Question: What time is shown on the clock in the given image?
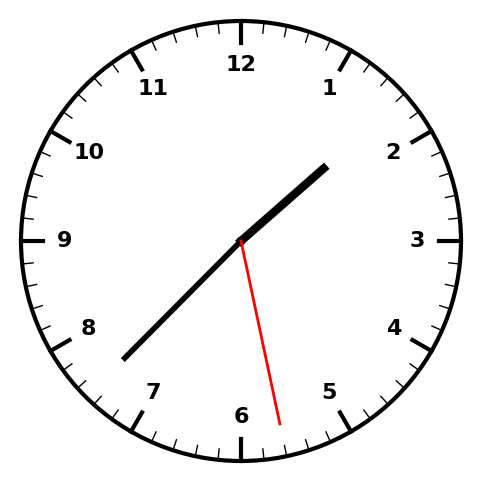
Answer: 01:37:28